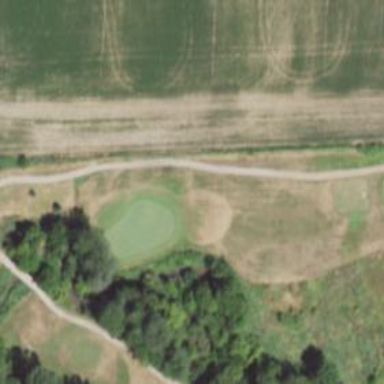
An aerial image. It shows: Service road used as golf cart path.